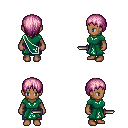
a pixel art fantasy rpg character, female body template, human, dark skin, sash dress, magenta pants, pink plain hairstyle, dagger, four views (front, back, left, right), 2x2 character sprite sheet, small pixel art, hard edges, no anti-aliasing